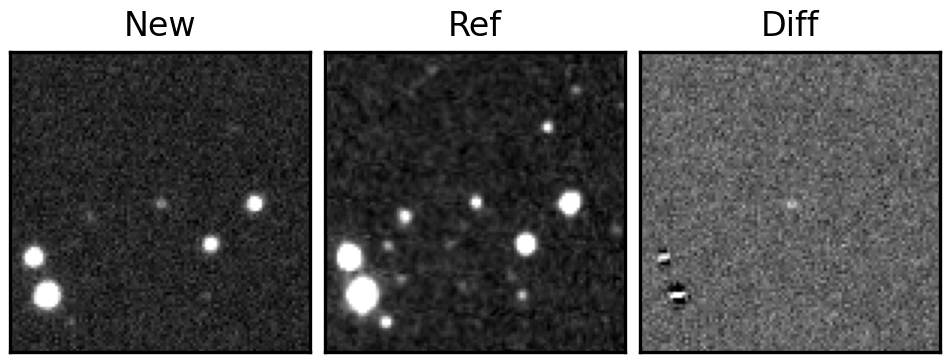
Label: real